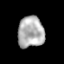
Tissue: lung
Cell type: Others
Senescence score: 0.1365
Nuclear area (px): 807
Mean DAPI intensity: 175.783